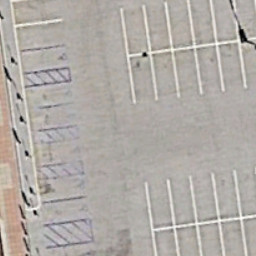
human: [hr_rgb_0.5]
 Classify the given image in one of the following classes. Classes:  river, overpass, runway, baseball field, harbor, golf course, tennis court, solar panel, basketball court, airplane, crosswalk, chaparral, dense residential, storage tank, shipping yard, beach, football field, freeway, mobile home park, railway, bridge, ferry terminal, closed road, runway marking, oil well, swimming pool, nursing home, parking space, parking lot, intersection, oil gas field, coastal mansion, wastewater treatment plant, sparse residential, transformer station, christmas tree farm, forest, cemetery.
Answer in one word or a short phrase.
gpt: parking space